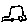
Label: car